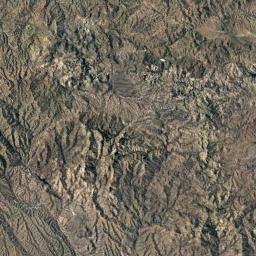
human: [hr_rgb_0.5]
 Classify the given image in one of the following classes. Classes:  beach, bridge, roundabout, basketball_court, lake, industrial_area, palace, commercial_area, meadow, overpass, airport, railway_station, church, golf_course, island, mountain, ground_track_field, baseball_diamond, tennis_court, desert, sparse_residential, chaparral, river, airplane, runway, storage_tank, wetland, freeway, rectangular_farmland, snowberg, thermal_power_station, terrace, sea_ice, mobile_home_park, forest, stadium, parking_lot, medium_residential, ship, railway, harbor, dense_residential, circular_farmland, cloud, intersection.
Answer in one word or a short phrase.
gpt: mountain